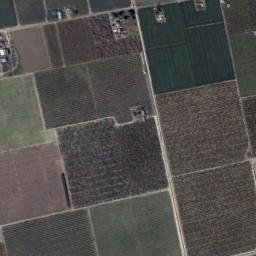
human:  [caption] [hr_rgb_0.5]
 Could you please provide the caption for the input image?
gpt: There are many roads of different lengths in rectangular farmlands .

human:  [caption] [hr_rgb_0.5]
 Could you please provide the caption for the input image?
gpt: There are some green and bare rectangular farmland .

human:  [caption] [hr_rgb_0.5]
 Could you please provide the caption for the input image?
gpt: Several rectangular farmlands of different colors and sizes are neatly arranged on the ground and some houses are next to the farmlands .

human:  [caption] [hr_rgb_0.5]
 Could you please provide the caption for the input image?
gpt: More than ten neatly arranged dark green, light green and brown mixed rectangular farmlands of different sizes .

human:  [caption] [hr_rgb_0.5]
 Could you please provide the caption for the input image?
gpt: There are some brown rectangular farmlands and green ones .